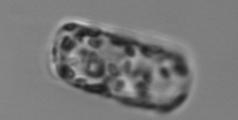
Label: Dactyliosolen_fragilissimus